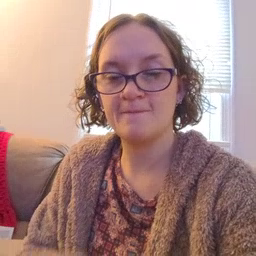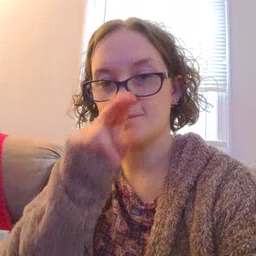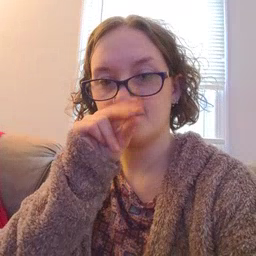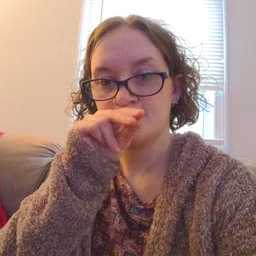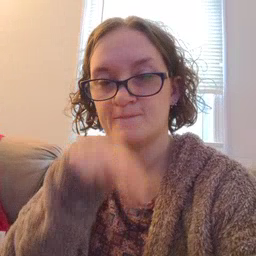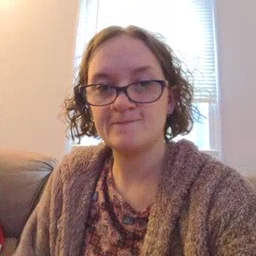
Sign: duck